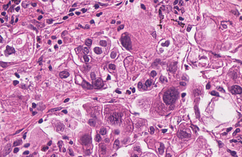
Tumor epithelial tissue: yes
Tumor-associated stroma tissue: yes
Normal tissue: no